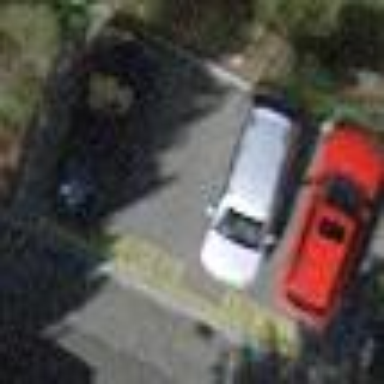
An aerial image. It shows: Parking area with sett surface.